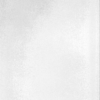
Label: dusty